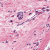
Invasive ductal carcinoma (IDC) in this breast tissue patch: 0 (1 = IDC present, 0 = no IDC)